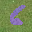
Label: 6